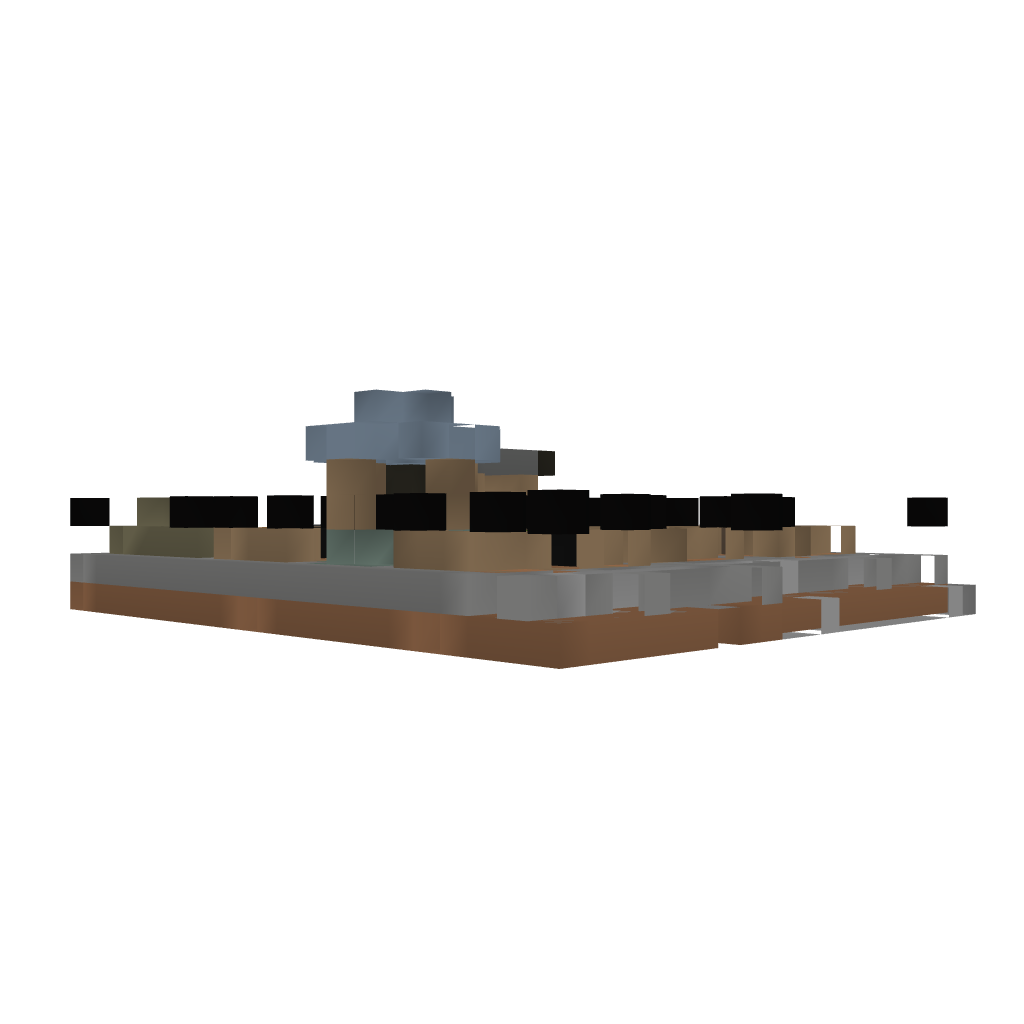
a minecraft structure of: Small medieval garden